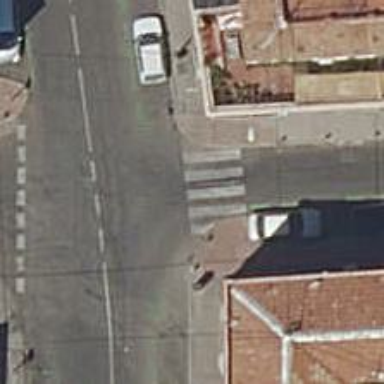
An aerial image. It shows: Marked crossing on the road.